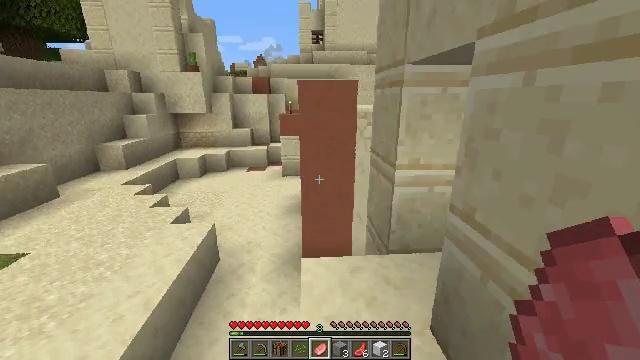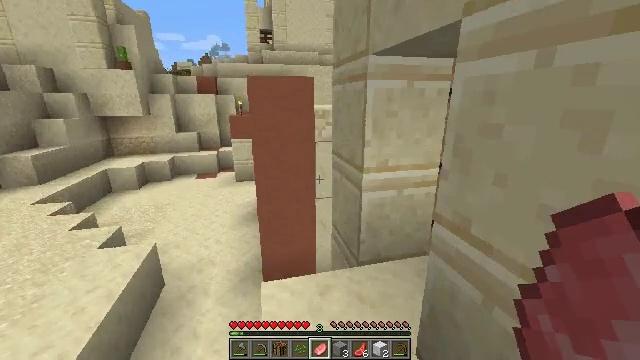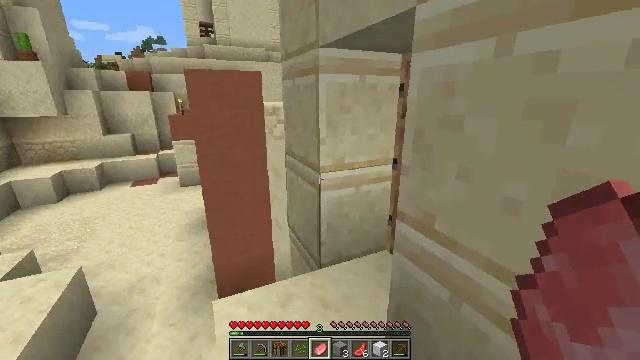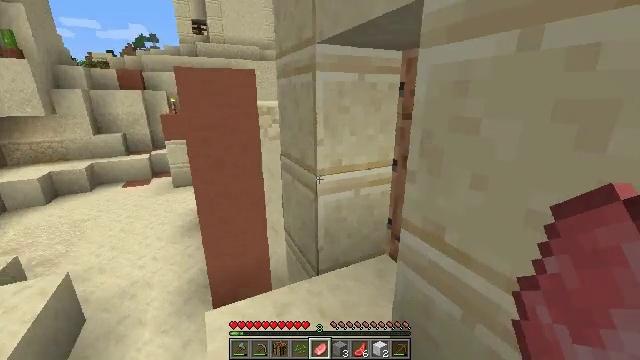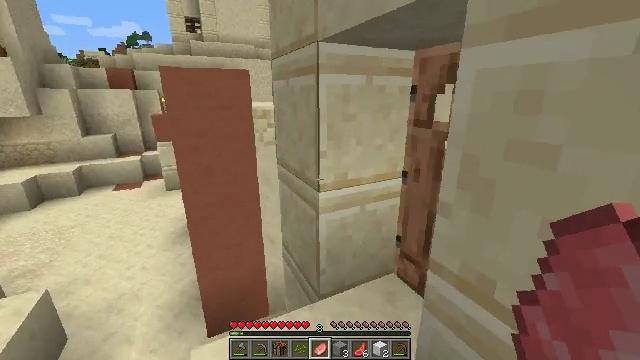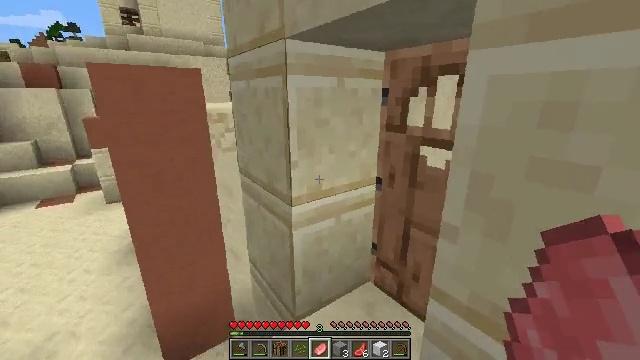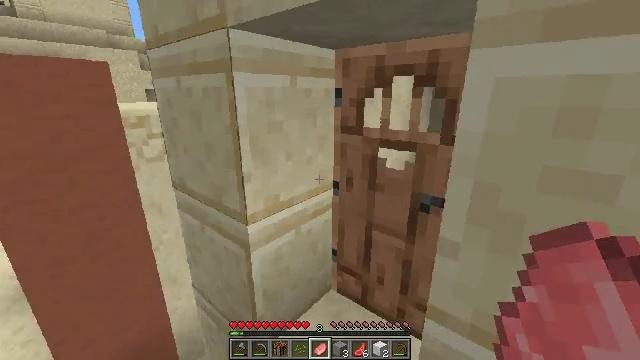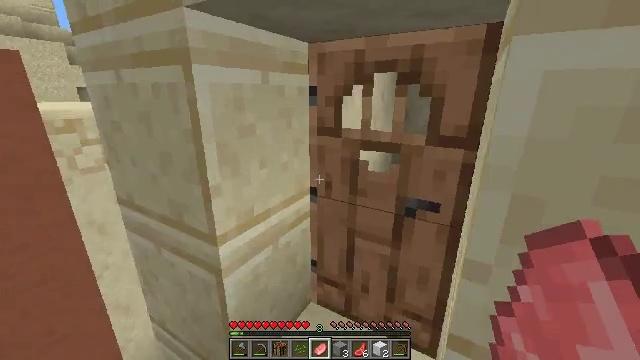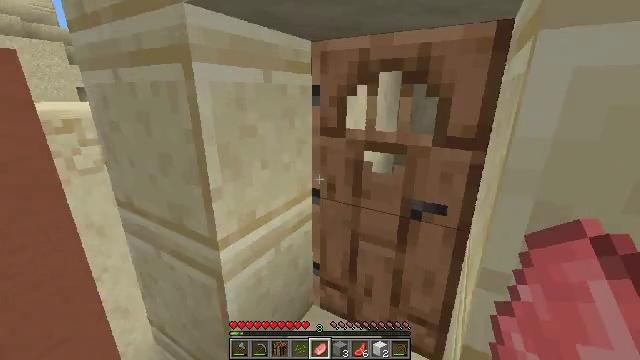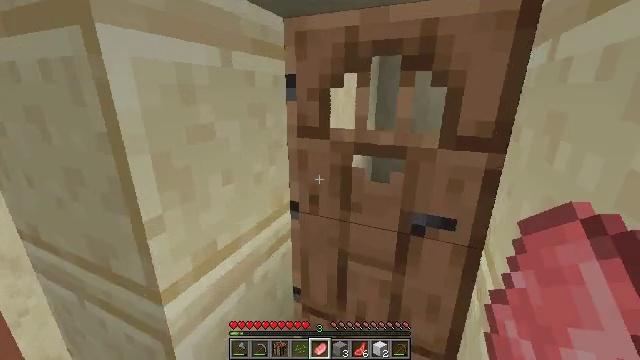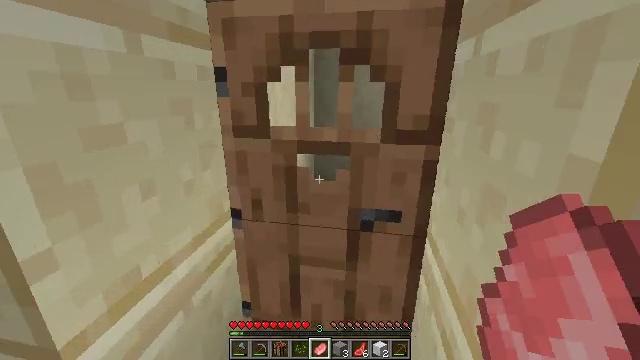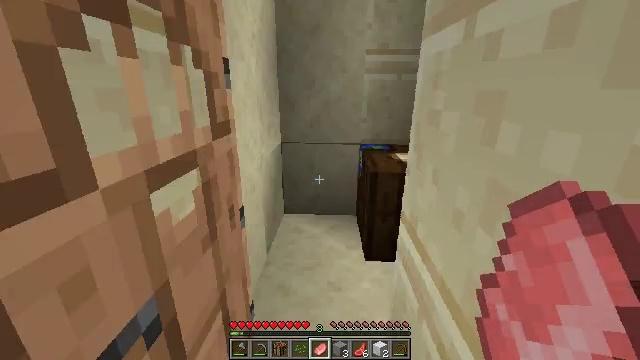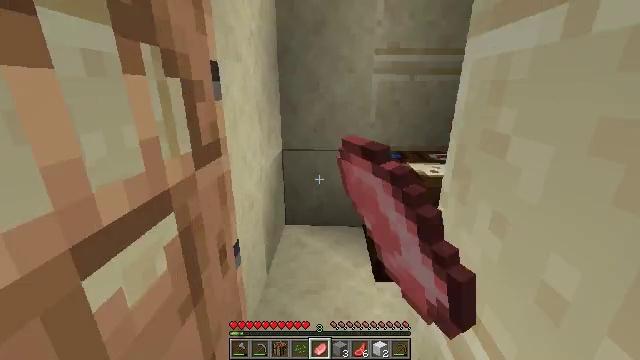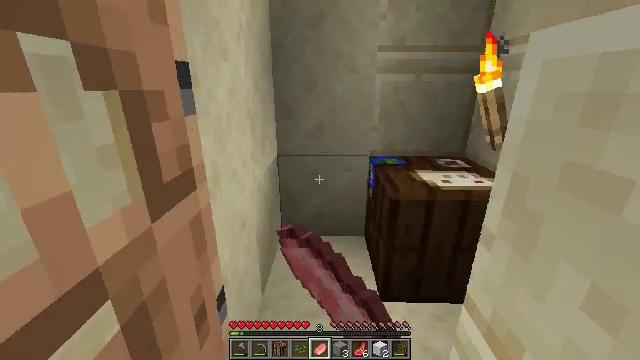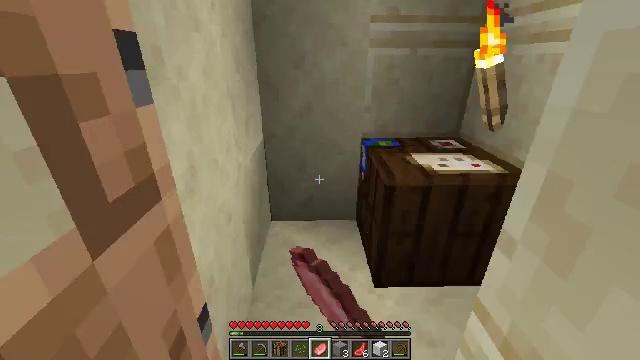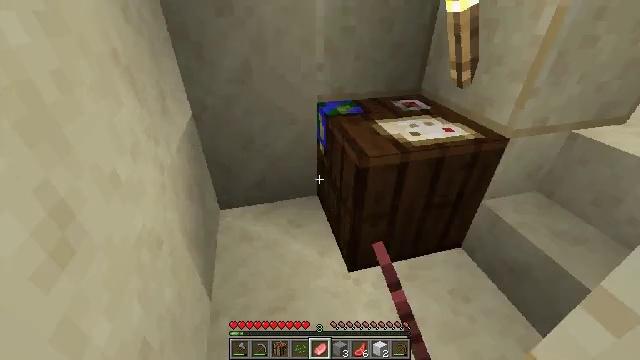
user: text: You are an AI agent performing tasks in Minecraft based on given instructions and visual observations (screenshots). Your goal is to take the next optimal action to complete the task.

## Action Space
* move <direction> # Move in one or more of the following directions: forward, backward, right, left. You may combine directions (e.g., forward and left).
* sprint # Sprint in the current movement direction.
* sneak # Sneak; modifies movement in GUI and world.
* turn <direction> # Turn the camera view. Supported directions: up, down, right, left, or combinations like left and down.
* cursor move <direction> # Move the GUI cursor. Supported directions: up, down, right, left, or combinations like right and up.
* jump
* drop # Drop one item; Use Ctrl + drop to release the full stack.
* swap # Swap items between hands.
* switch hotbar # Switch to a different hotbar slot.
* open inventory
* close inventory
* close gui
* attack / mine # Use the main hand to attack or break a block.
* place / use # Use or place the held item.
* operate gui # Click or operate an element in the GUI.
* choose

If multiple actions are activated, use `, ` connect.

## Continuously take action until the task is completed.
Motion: motion action
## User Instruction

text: Gather cactus by attacking it.
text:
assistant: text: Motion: move forward, turn right
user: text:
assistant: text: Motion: move forward, turn right
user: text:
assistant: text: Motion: move forward, turn right
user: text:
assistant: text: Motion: move forward and move left
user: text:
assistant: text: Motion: move forward and move left, turn right
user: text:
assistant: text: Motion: move forward and move left, turn right
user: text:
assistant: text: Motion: move forward, turn right
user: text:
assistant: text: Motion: move forward
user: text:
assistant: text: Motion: move forward, turn right
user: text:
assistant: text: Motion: move forward, turn right
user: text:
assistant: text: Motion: move forward, turn right, use / place
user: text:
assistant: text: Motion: move forward, use / place
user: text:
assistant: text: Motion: move forward, turn right, use / place
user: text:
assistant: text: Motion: move forward, turn right and down
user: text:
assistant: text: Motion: move forward and move left, turn right and down
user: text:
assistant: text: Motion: move forward and move left, turn right
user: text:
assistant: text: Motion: move forward and move left, turn right
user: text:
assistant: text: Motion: move forward and move left, turn right
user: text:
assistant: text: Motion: move left, turn right
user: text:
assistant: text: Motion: move left, turn right and up
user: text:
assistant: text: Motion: no_op
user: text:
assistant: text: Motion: move right
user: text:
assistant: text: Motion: move right
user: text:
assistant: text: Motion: move right
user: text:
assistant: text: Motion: move right
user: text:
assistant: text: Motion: move right, turn right and up
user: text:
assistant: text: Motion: move right, turn right and up
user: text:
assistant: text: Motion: move right, turn right and up
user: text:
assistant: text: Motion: move right, turn right and up
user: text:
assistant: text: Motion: move right, turn right